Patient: sex F, age 68
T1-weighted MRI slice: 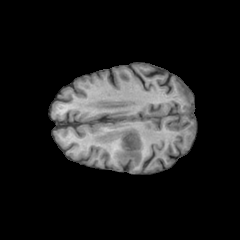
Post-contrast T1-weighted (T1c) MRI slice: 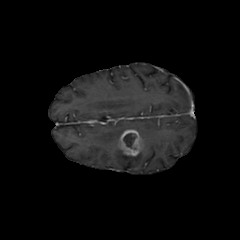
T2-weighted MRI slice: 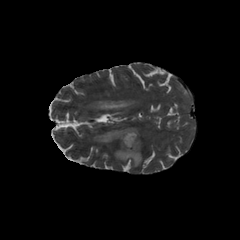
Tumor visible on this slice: yes
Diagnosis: Glioblastoma, IDH-wildtype
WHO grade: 4